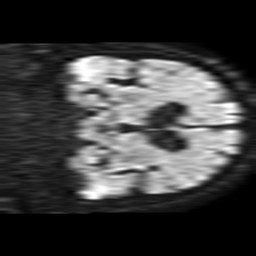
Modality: TRACE
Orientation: coronal
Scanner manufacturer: philips
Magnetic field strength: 1.5 T
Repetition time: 3.394 s
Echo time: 0.06899 s